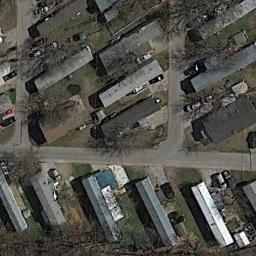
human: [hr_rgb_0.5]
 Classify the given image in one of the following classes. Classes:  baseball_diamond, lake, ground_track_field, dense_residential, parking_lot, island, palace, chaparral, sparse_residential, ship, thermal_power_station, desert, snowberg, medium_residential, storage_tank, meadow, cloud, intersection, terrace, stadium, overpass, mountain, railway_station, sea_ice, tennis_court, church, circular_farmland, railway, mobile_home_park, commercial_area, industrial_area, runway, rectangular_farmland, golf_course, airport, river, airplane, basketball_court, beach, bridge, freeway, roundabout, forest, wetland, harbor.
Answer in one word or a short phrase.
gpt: mobile_home_park